Question: I'm having some trouble getting my buttons to work below a certain y value in my table cells. I'm using a custom UITableViewCell class named "RowWhiskyContent". The default height is 44px and it's below that point my events don't seem to trigger anymore. The button displays just fine and so does everything else below that point, the event however don't seem to trigger. If i place my button half way (like at y=35) only the top part of the button triggers the event and the bottom part doesn't do a thing.
Here's the code trimmed down to the esentials:
'''
-(UITableViewCell *)tableView:(UITableView *)tableView cellForRowAtIndexPath:(NSIndexPath *)indexPath{
UITableViewCell *cell = nil;
if(![self createView:&cell])
{
UIImage *bottle = [UIImage imageNamed:@"icon_add.png"]; //image size: 22x22
UIButton *bottleButton = [[UIButton alloc] initWithFrame:CGRectMake(60, 70, bottle.size.width, bottle.size.height)];
[bottleButton setImage:bottle forState:UIControlStateNormal];
[cell.contentView addSubview:bottleButton];
[bottleButton addTarget:self action:@selector(addToCollection:) forControlEvents:UIControlEventTouchUpInside];
cell.contentView.frame = CGRectMake(cell.contentView.frame.origin.x, cell.contentView.frame.origin.y, cell.contentView.frame.size.width, 160);
//cell.frame = cell.contentView.frame; // Tried this, didn't work.
//[tableView reloadData]; // Tried this too, didn't work either.
}
return cell;
}
// Check if cell exists and create the cell if it doesn't.
-(BOOL) createView: (UITableViewCell**) cell
{
BOOL cellExists = YES;
*cell = (RowWhiskyContent *) [myTableView dequeueReusableCellWithIdentifier:@"ContentIdentifier"];
if(*cell == nil)
{
NSArray *topLevelObjects = [[NSBundle mainBundle] loadNibNamed:@"RowWhiskyContent" owner:self options:nil];
*cell = [topLevelObjects objectAtIndex:0];
cellExists = NO;
}
return cellExists;
}
-(CGFloat)tableView:(UITableView *)tableView heightForRowAtIndexPath:(NSIndexPath *)indexPath;
{
return 160;
}
'''
Since I'm setting the height of the cell and the contentView both at 160 I'm not sure what's going wrong here. Reloading the data didn't work and neither did setting the cell.frame.
Could anybody please tell me what I'm doing wrong?
Thanks in advance.
Added a screenshot:

Red button works fine but if I place it at the position of the green button it stops working. The contentview's background is set to purple so that explains the purple area. When clicking the cell it triggers the 'didSelectRowAtIndexPath' so I'm guessing the the cell itself is also big enough.
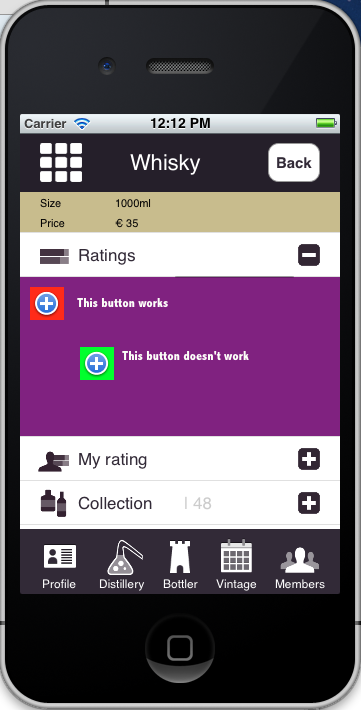
Answer: This is definitely a content size issue. Your button will display outside of the frame similar to overflow in CSS, however they will not respond to events. So whatever UIView is containing your UIButton you need to make sure that it's content/frame/bounds are all set tall enough. You can also use [cell.contentView sizeToFit] to adjust it automatically to it's content.
You should definitely NOT reload data inside of the protocol methods for your UITableView.